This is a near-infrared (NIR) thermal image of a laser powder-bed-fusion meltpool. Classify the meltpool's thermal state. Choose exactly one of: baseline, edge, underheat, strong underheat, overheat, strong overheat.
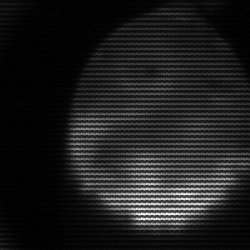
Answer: edge